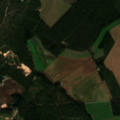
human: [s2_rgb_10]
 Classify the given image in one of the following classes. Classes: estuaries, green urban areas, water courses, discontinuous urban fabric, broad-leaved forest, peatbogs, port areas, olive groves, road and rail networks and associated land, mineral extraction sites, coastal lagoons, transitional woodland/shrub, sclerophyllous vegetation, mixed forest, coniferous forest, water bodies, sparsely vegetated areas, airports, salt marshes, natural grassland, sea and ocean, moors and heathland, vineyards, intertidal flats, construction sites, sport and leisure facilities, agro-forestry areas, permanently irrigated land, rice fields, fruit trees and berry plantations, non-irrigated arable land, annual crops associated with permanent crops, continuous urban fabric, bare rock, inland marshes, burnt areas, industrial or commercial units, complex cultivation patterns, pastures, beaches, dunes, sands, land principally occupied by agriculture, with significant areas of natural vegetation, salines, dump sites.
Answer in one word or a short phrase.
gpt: non-irrigated arable land, land principally occupied by agriculture, with significant areas of natural vegetation, coniferous forest